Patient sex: F
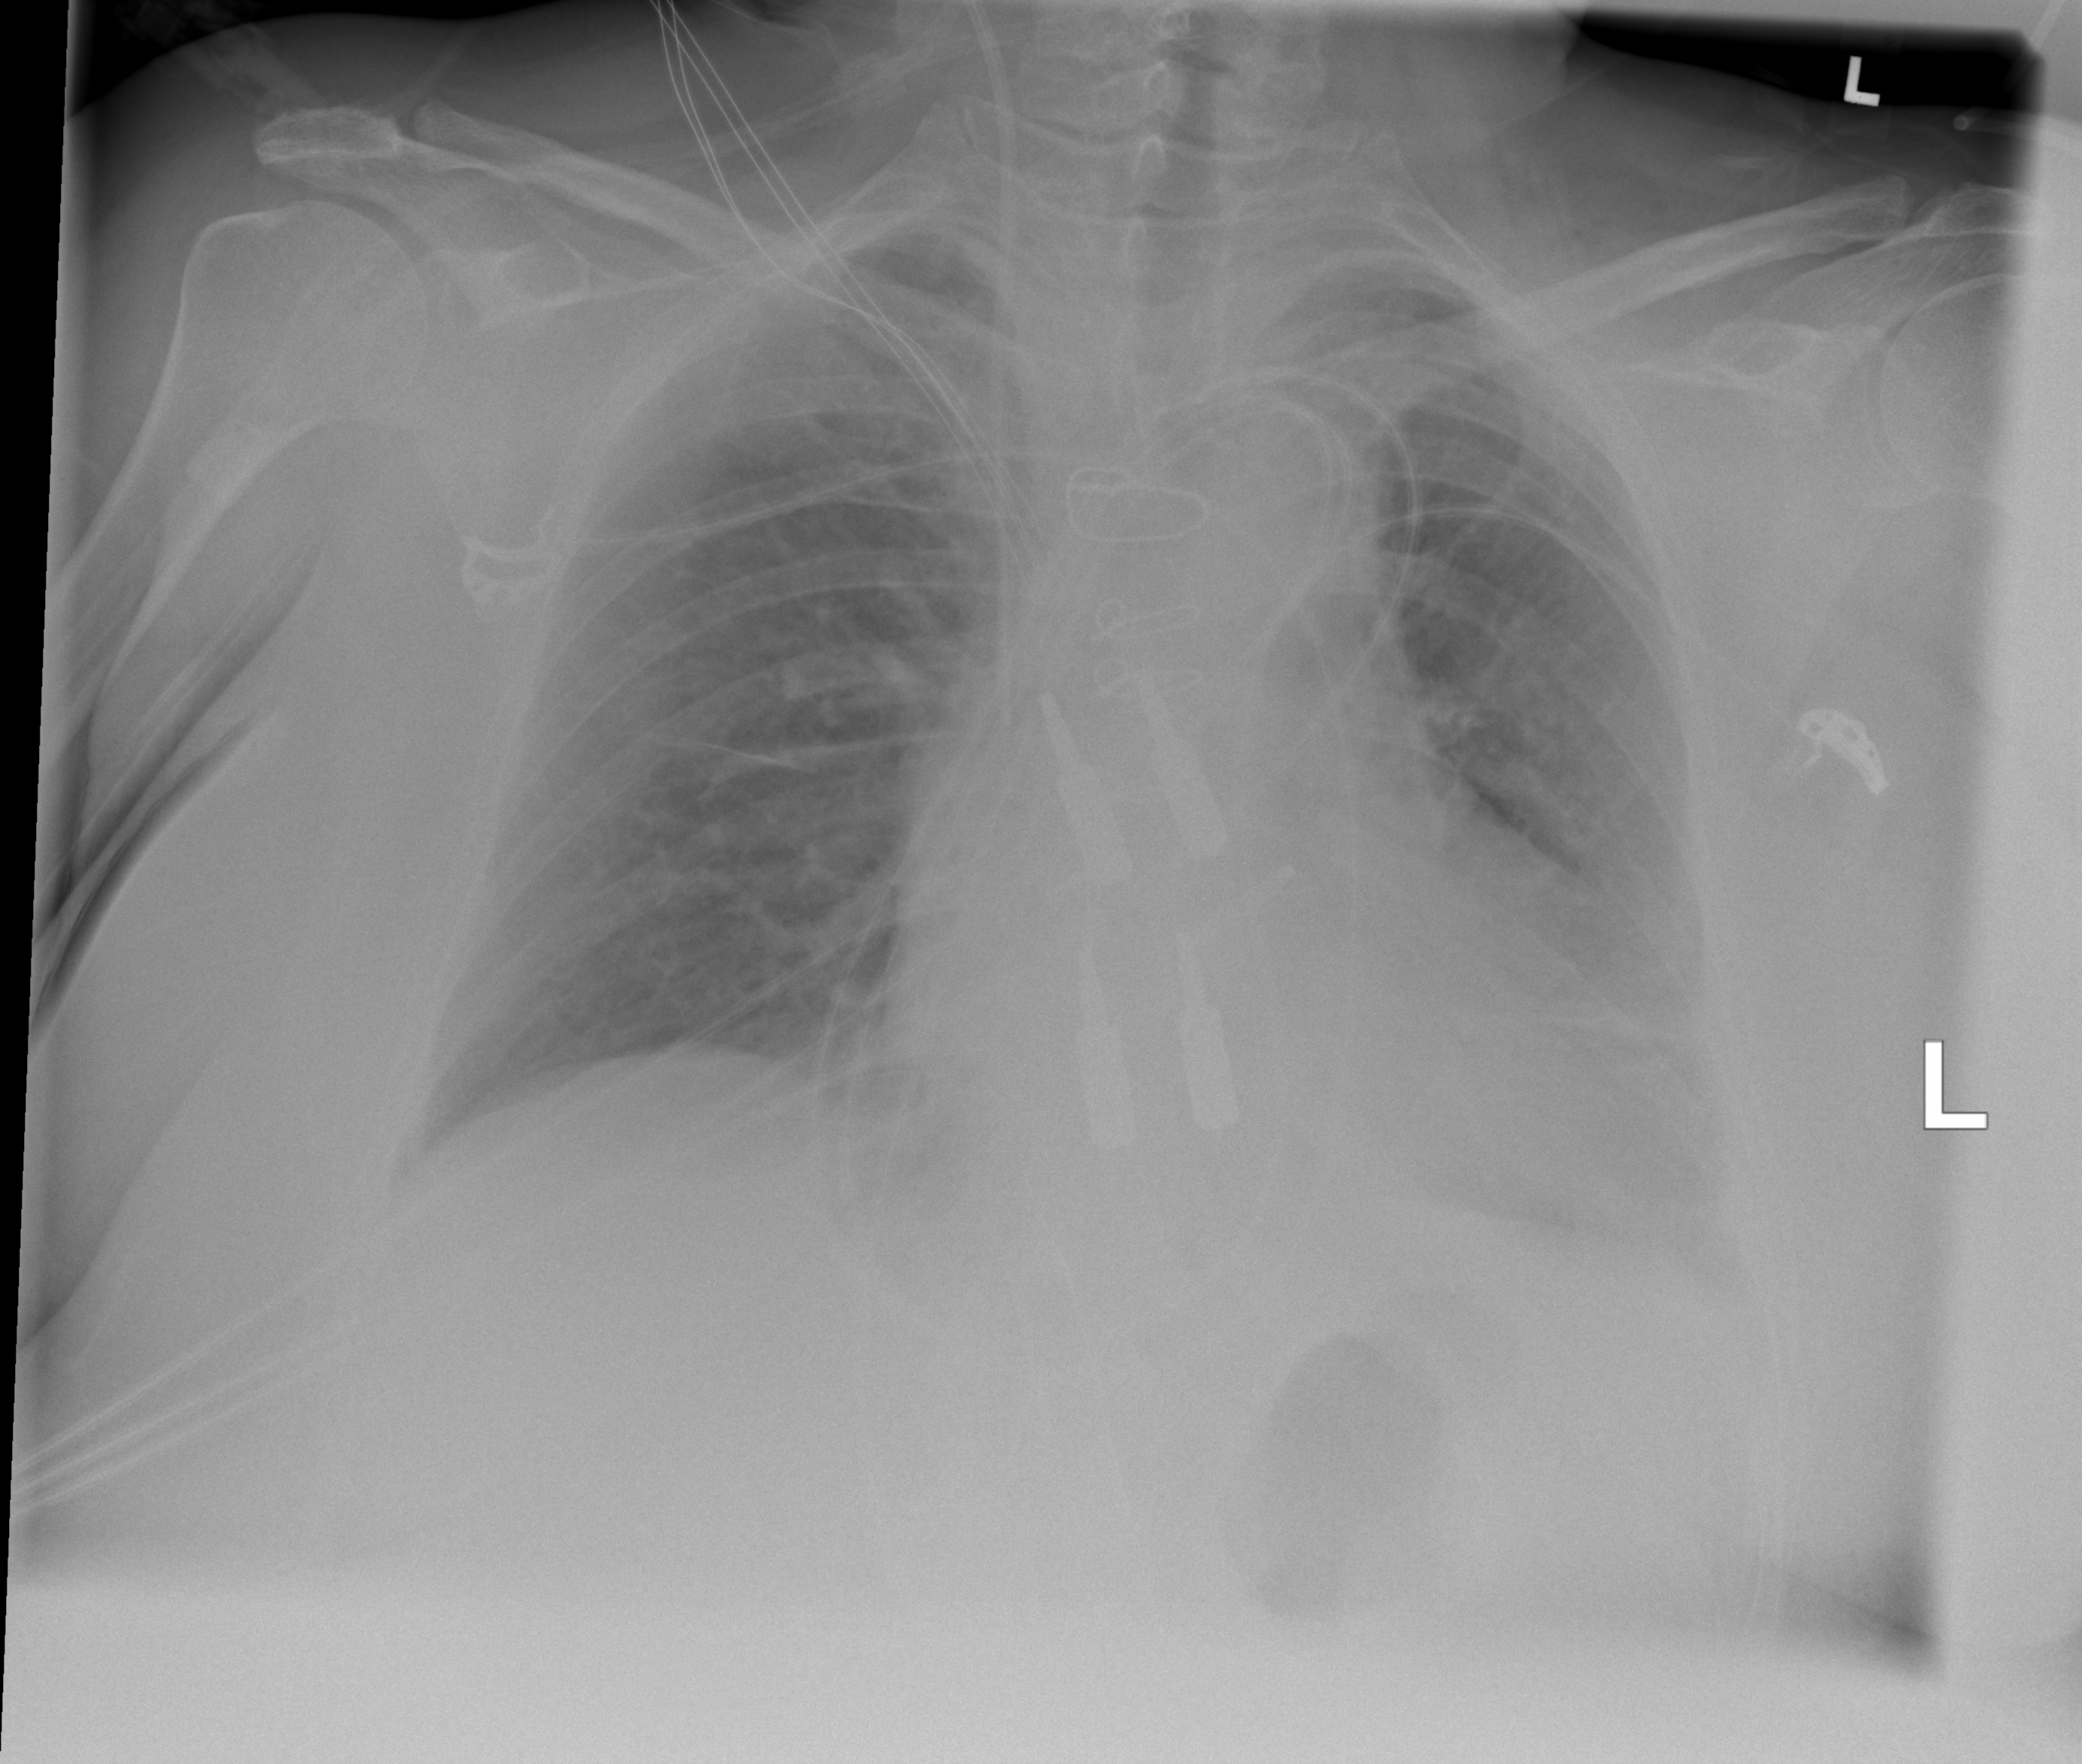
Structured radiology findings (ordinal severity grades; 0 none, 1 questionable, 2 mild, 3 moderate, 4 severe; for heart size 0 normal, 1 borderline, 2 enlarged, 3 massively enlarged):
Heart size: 2
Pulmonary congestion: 0
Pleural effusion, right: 0
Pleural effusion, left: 2
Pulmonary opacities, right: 0
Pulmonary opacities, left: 0
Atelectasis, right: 0
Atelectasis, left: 2